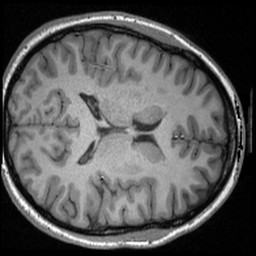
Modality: T1w
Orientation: axial